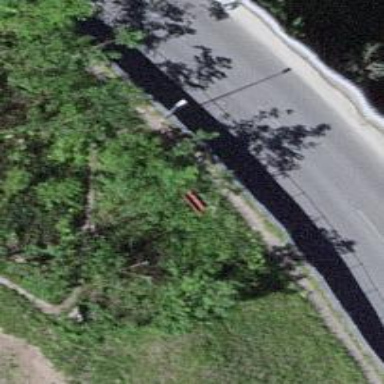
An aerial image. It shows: Bench for seating.